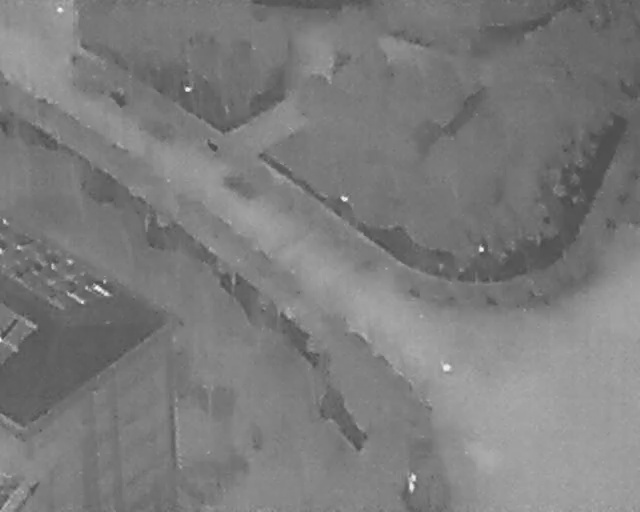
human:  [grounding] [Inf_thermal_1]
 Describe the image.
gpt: In the satellite image, there is  <ref>1 medium person </ref> <box>[[62, 93, 66, 95, 2]]</box> located at bottom.